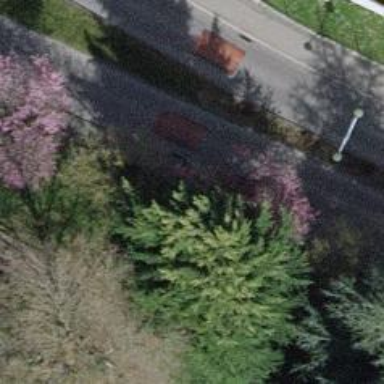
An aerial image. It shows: Traffic calming cushion.